Question: I've been trying to learn Spring for the last three weeks while doing some simple exercise, but even after reading at least 15 different tutorials and reading a lot of StackOverflow answers i can not make this work:
I want to make a 'simple' application that has the following characteristics:
- '/carsweb'- '/carsjson'- '/newcar'- 'application.properties'-
I am able to do pretty much everything, but i can't put it all together. Here's the current state I am at:

'''
@SpringBootApplication
public class SpringBootWebApplication extends SpringBootServletInitializer {
public static void main(String[] args) throws Exception {
SpringApplication.run(SpringBootWebApplication.class, args);
}
}
'''
'''
@Configuration
@ComponentScan(basePackages = "com.facundo")
public class AppConfig {
}
'''
'''
package com.facundo.configuration;
import java.util.Properties;
import javax.sql.DataSource;
import org.hibernate.SessionFactory;
import org.springframework.beans.factory.annotation.Autowired;
import org.springframework.context.annotation.Bean;
import org.springframework.context.annotation.ComponentScan;
import org.springframework.context.annotation.Configuration;
import org.springframework.context.annotation.PropertySource;
import org.springframework.core.env.Environment;
import org.springframework.jdbc.datasource.DriverManagerDataSource;
import org.springframework.orm.hibernate4.HibernateTransactionManager;
import org.springframework.orm.hibernate4.LocalSessionFactoryBean;
import org.springframework.transaction.annotation.EnableTransactionManagement;
@Configuration
@EnableTransactionManagement
@ComponentScan({ "com.facundo.configuration" })
@PropertySource(value = { "classpath:application.properties" })
public class HibernateConfiguration {
@Autowired
private Environment environment;
private Properties hibernateProperties() {
Properties properties = new Properties();
properties.put("hibernate.dialect", environment.getRequiredProperty("hibernate.dialect"));
properties.put("hibernate.show_sql", environment.getRequiredProperty("hibernate.show_sql"));
properties.put("hibernate.format_sql", environment.getRequiredProperty("hibernate.format_sql"));
return properties;
}
@Bean
public LocalSessionFactoryBean sessionFactory() {
LocalSessionFactoryBean sessionFactory = new LocalSessionFactoryBean();
sessionFactory.setDataSource(dataSource());
sessionFactory.setPackagesToScan(new String[] { "com.mkyong.model" });
sessionFactory.setHibernateProperties(hibernateProperties());
return sessionFactory;
}
@Bean
public DataSource dataSource() {
DriverManagerDataSource dataSource = new DriverManagerDataSource();
dataSource.setDriverClassName(environment.getRequiredProperty("jdbc.driverClassName"));
dataSource.setUrl(environment.getRequiredProperty("jdbc.url"));
dataSource.setUsername(environment.getRequiredProperty("jdbc.username"));
dataSource.setPassword(environment.getRequiredProperty("jdbc.password"));
return dataSource;
}
@Bean
@Autowired
public HibernateTransactionManager transactionManager(SessionFactory s) {
HibernateTransactionManager txManager = new HibernateTransactionManager();
txManager.setSessionFactory(s);
return txManager;
}
}
'''
'''
@Controller
public class WelcomeController {
@Autowired
private CarService carService;
@RequestMapping(value = "/carsweb", method = RequestMethod.GET)
public String helloHtml(Model model) {
return "welcome2";
}
@RequestMapping(path = "/newcar", method = RequestMethod.POST)
public void postCustomer(@RequestBody Car modelo) {
carService.save(modelo);
}
}
'''
'''
@Repository
public class CarDaoImpl implements CarDao{
@Autowired
private SessionFactory sessionFactory;
@Override
public void save(Car modelo) {
sessionFactory.getCurrentSession().persist(modelo);
}
}
'''
'''
@Service("prubaService")
@Transactional
public class CarPruebaImpl implements CarService{
@Autowired
private CarDao modeloDao;
@Override
public void save(Car modelo) {
modeloDao.save(modelo);
}
}
'''
'''
<?xml version="1.0" encoding="UTF-8"?>
<project xmlns="http://maven.apache.org/POM/4.0.0" xmlns:xsi="http://www.w3.org/2001/XMLSchema-instance"
xsi:schemaLocation="http://maven.apache.org/POM/4.0.0 http://maven.apache.org/xsd/maven-4.0.0.xsd">
<modelVersion>4.0.0</modelVersion>
<artifactId>spring-boot-web-jsp</artifactId>
<packaging>war</packaging>
<name>Spring Boot Web JSP Example</name>
<description>Spring Boot Web JSP Example</description>
<version>1.0</version>
<parent>
<groupId>org.springframework.boot</groupId>
<artifactId>spring-boot-starter-parent</artifactId>
<version>1.5.4.RELEASE</version>
</parent>
<properties>
<java.version>1.8</java.version>
</properties>
<dependencies>
<!-- Web -->
<dependency>
<groupId>org.springframework.boot</groupId>
<artifactId>spring-boot-starter-web</artifactId>
</dependency>
<!-- Web with Tomcat + Embed -->
<dependency>
<groupId>org.springframework.boot</groupId>
<artifactId>spring-boot-starter-tomcat</artifactId>
<scope>provided</scope>
</dependency>
<!-- JSTL -->
<dependency>
<groupId>javax.servlet</groupId>
<artifactId>jstl</artifactId>
</dependency>
<!-- Need this to compile JSP -->
<dependency>
<groupId>org.apache.tomcat.embed</groupId>
<artifactId>tomcat-embed-jasper</artifactId>
<scope>provided</scope>
</dependency>
<!-- Need this to compile JSP -->
<dependency>
<groupId>org.eclipse.jdt.core.compiler</groupId>
<artifactId>ecj</artifactId>
<version>4.6.1</version>
<scope>provided</scope>
</dependency>
<!-- Optional, for bootstrap -->
<dependency>
<groupId>org.webjars</groupId>
<artifactId>bootstrap</artifactId>
<version>3.3.7</version>
</dependency>
<!-- Persistencia -->
<dependency>
<groupId>org.springframework</groupId>
<artifactId>spring-tx</artifactId>
</dependency>
<dependency>
<groupId>org.springframework</groupId>
<artifactId>spring-orm</artifactId>
</dependency>
<!-- Hibernate -->
<dependency>
<groupId>org.hibernate</groupId>
<artifactId>hibernate-core</artifactId>
</dependency>
<!-- MySQL -->
<dependency>
<groupId>mysql</groupId>
<artifactId>mysql-connector-java</artifactId>
</dependency>
<!-- Joda-Time -->
<dependency>
<groupId>joda-time</groupId>
<artifactId>joda-time</artifactId>
</dependency>
<!-- To map JodaTime with database type -->
<dependency>
<groupId>org.jadira.usertype</groupId>
<artifactId>usertype.core</artifactId>
<version>3.0.0.CR1</version>
</dependency>
</dependencies>
<build>
<plugins>
<!-- Package as an executable jar/war -->
<plugin>
<groupId>org.springframework.boot</groupId>
<artifactId>spring-boot-maven-plugin</artifactId>
</plugin>
</plugins>
</build>
</project>
'''
'''
spring.mvc.view.prefix: /WEB-INF/jsp/
spring.mvc.view.suffix: .jsp
jdbc.driverClassName = com.mysql.jdbc.Driver
jdbc.url = jdbc:mysql://localhost:3306/websystique
jdbc.username = root
jdbc.password = MWtqKDeS4I
hibernate.dialect = org.hibernate.dialect.MySQLDialect
hibernate.show_sql = false
hibernate.format_sql = false
'''
So, this is the error that shows when i execute
'''
mvn spring-boot:run
'''
on project folder:
> BeanCreationException: org.springframework.beans.factory.UnsatisfiedDependencyException: Error creating bean with name 'welcomeController': Uns
atisfied dependency expressed through field 'servicioPrueba'; nested exception is org.springframework.beans.factory.Unsa
tisfiedDependencyException: Error creating bean with name 'carPruebaImpl': Unsatisfied dependency expressed through fiel
d 'modeloDao'; nested exception is org.springframework.beans.factory.UnsatisfiedDependencyException: Error creating bean
with name 'carDaoImpl': Unsatisfied dependency expressed through field 'sessionFactory'; nested exception is org.spring
framework.beans.factory.BeanCreationException: Error creating bean with name 'sessionFactory' defined in class path reso
urce [com/facundo/configuration/HibernateConfiguration.class]: Invocation of init method failed; nested exception is jav
a.lang.AbstractMethodError
Which I think can be reduced to:
> Error creating bean with name 'sessionFactory'
Finally, i want to say that i THINK that the problem is in some configuration where @ComponentScan doesn't find my files or something like that.
Sure there's a lot to improve so if you tell me what parts are really wrong please do it.
Anyways, thanks beforehand.
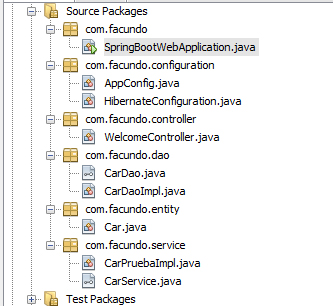
Answer: So, this is what i did.
Removed whole configuration package (no more HibernateConfig.java and AppConfig.java)
Changed to only have:
'''
<parent>
<groupId>org.springframework.boot</groupId>
<artifactId>spring-boot-starter-parent</artifactId>
<version>1.5.4.RELEASE</version>
<relativePath/> <!-- lookup parent from repository -->
</parent>
<dependencies>
<dependency>
<groupId>org.springframework.boot</groupId>
<artifactId>spring-boot-starter-web</artifactId>
</dependency>
<dependency>
<groupId>org.springframework.boot</groupId>
<artifactId>spring-boot-starter-data-jpa</artifactId>
</dependency>
<dependency>
<groupId>mysql</groupId>
<artifactId>mysql-connector-java</artifactId>
</dependency>
<!-- JSTL -->
<dependency>
<groupId>javax.servlet</groupId>
<artifactId>jstl</artifactId>
</dependency>
<!-- Need this to compile JSP -->
<dependency>
<groupId>org.apache.tomcat.embed</groupId>
<artifactId>tomcat-embed-jasper</artifactId>
<scope>provided</scope>
</dependency>
<!-- Need this to compile JSP -->
<dependency>
<groupId>org.eclipse.jdt.core.compiler</groupId>
<artifactId>ecj</artifactId>
<version>4.6.1</version>
<scope>provided</scope>
</dependency>
</dependencies>
'''
And changed to:
'''
spring.datasource.url=jdbc:mysql://localhost:3306/arquitectura
spring.datasource.username=root
spring.datasource.password=MWtqKDeS4I
spring.datasource.tomcat.max-wait=20000
spring.datasource.tomcat.max-active=50
spring.datasource.tomcat.max-idle=20
spring.datasource.tomcat.min-idle=15
spring.jpa.properties.hibernate.dialect = org.hibernate.dialect.MySQLDialect
spring.jpa.properties.hibernate.id.new_generator_mappings = false
spring.jpa.properties.hibernate.format_sql = true
logging.level.org.hibernate.SQL=DEBUG
logging.level.org.hibernate.type.descriptor.sql.BasicBinder=TRACE
spring.mvc.view.prefix: /WEB-INF/jsp/
spring.mvc.view.suffix: .jsp
'''
This now works because Springs starter-web is already configured to return jsp AND JSON by default (based on method return type: String for JSP and ResponseEntity for JSON), and starter-jps also has everything to work with MySQL if you only change (in DAO classes)
'''
@Autowired
private SessionFactory sessionFactory;
...
sessionFactory.getCurrentSession().persist(object);
'''
to
'''
@PersistenceContext
private EntityManager entityManager;
...
entityManager.persist(object);
'''